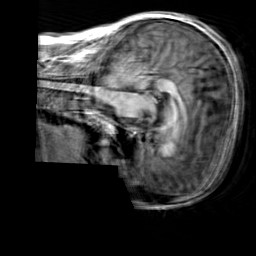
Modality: T1w
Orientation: sagittal
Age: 33
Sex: male
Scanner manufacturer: siemens
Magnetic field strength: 3 T
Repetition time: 2.3 s
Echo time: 0.00303 s